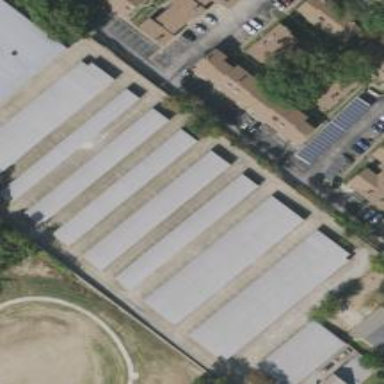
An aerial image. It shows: Warehouse.